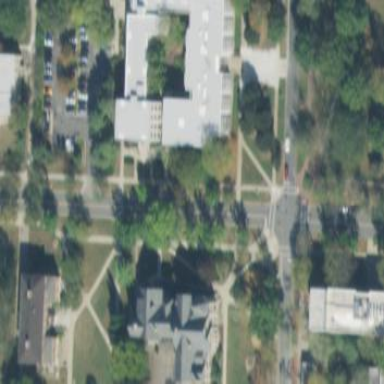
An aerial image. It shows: View of university building.